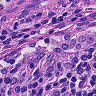
Metastatic tissue present: no